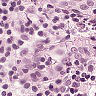
Metastatic tissue present: yes